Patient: sex F, age 41
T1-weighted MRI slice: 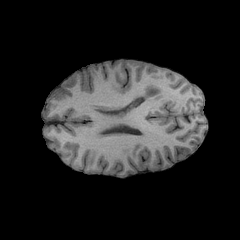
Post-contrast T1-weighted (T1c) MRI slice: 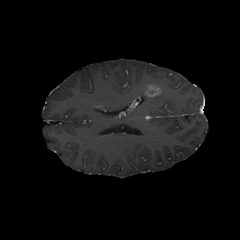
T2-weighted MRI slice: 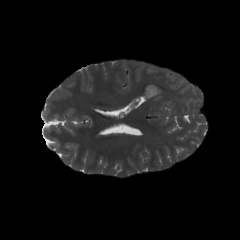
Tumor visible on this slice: yes
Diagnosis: Glioblastoma, IDH-wildtype
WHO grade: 4